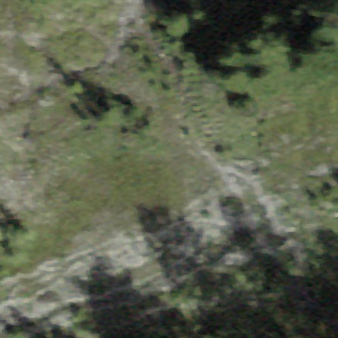
Label: other